Question: I don't understand why I am getting a duplicate key exception on Save. I thought the point of save was to update if there, insert if not. Here is the error.
> WriteConcern detected an error 'E11000 duplicate key error index: cms.BaseVariables.$ dup key: { : "8f69cb40ab3568957c237ef360d29964" }'. (Response was { "err" : "E11000 duplicate key error index: cms.BaseVariables.$ dup key: { : "8f69cb40ab3568957c237ef360d29964" }", "code" : 11000, "n" : 0, "connectionId" : 6969, "ok" : 1.0 }).
Yes it is right, 8f69cb40ab3568957c237ef360d29964 is there already. So why is it not just updating it?
I have the following class map registration and ID property on the object...
'''
BsonClassMap.RegisterClassMap<BaseVariableGroup>(cm =>
{
cm.AutoMap();
cm.SetIdMember(cm.GetMemberMap(c => c.Id));
cm.IdMemberMap.SetIdGenerator(StringObjectIdGenerator.Instance);
});
public string Id
{
get { return _id; }
set
{
_id = value;
_id = Md5Cryptography.Hash(string.Concat(SportId, CompetitionId, Round));
}
}
'''
And this is how I am calling Save...
'''
_collection.Save(baseVariableGroup)
'''
The exception...

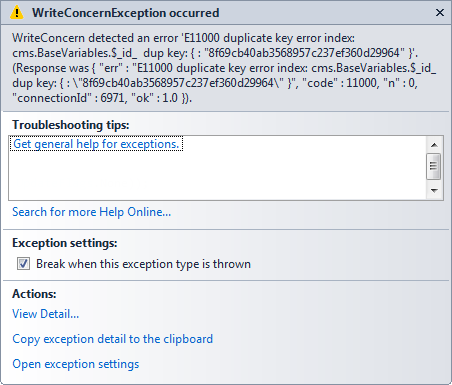
Answer: I don't believe this is normal behavior for save, and I'm pretty sure you're eliciting it with how you generate the id (I think the driver believes the Id changes every time). There's is a much happier path which I'm sure will avoid this problem: create a POCO to group your "compound id" members 'public class BaseVariableGroup { public CompoundId Id { get; set: } }'. You no longer need to touch the class map.